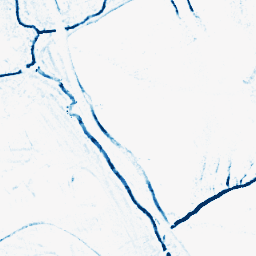
Category: morphological
Decomposition family: morphological_rect
Decomposition parameters: operation: closing
width: 5
height: 5
Upsampling method: bilinear
Upsampling parameters: scale: 4
Upsampling scale: 4